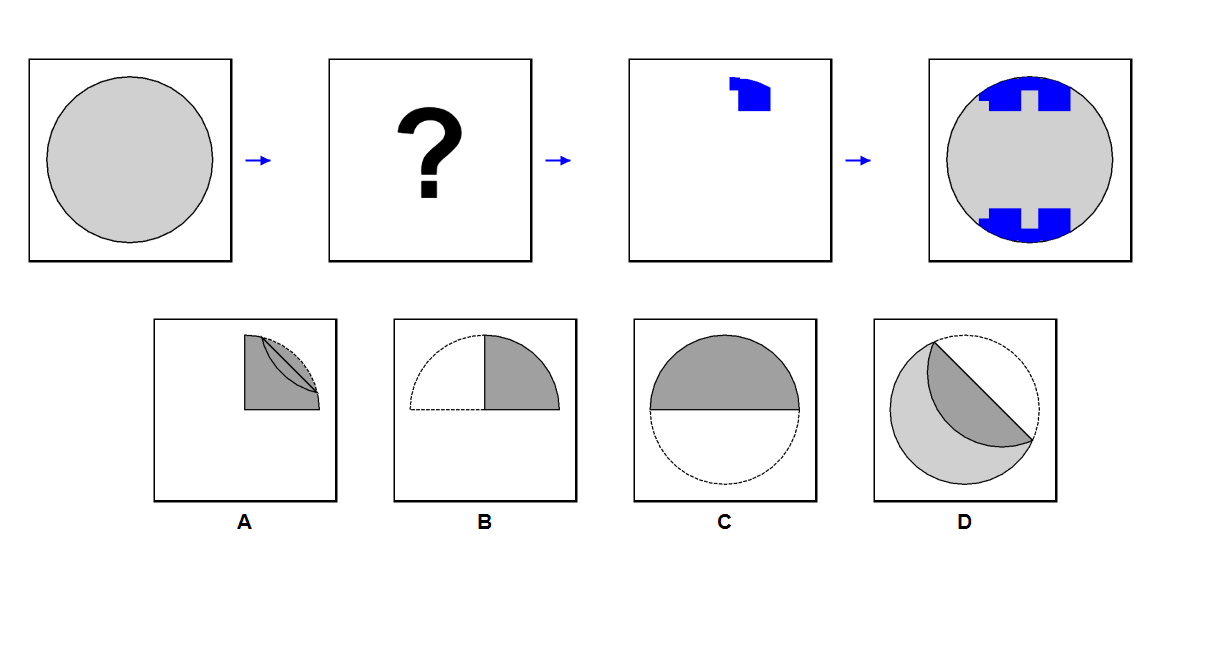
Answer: D